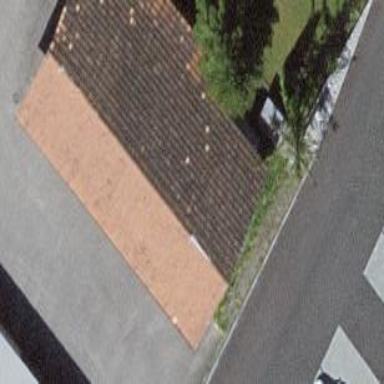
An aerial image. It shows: Garage.